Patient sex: F
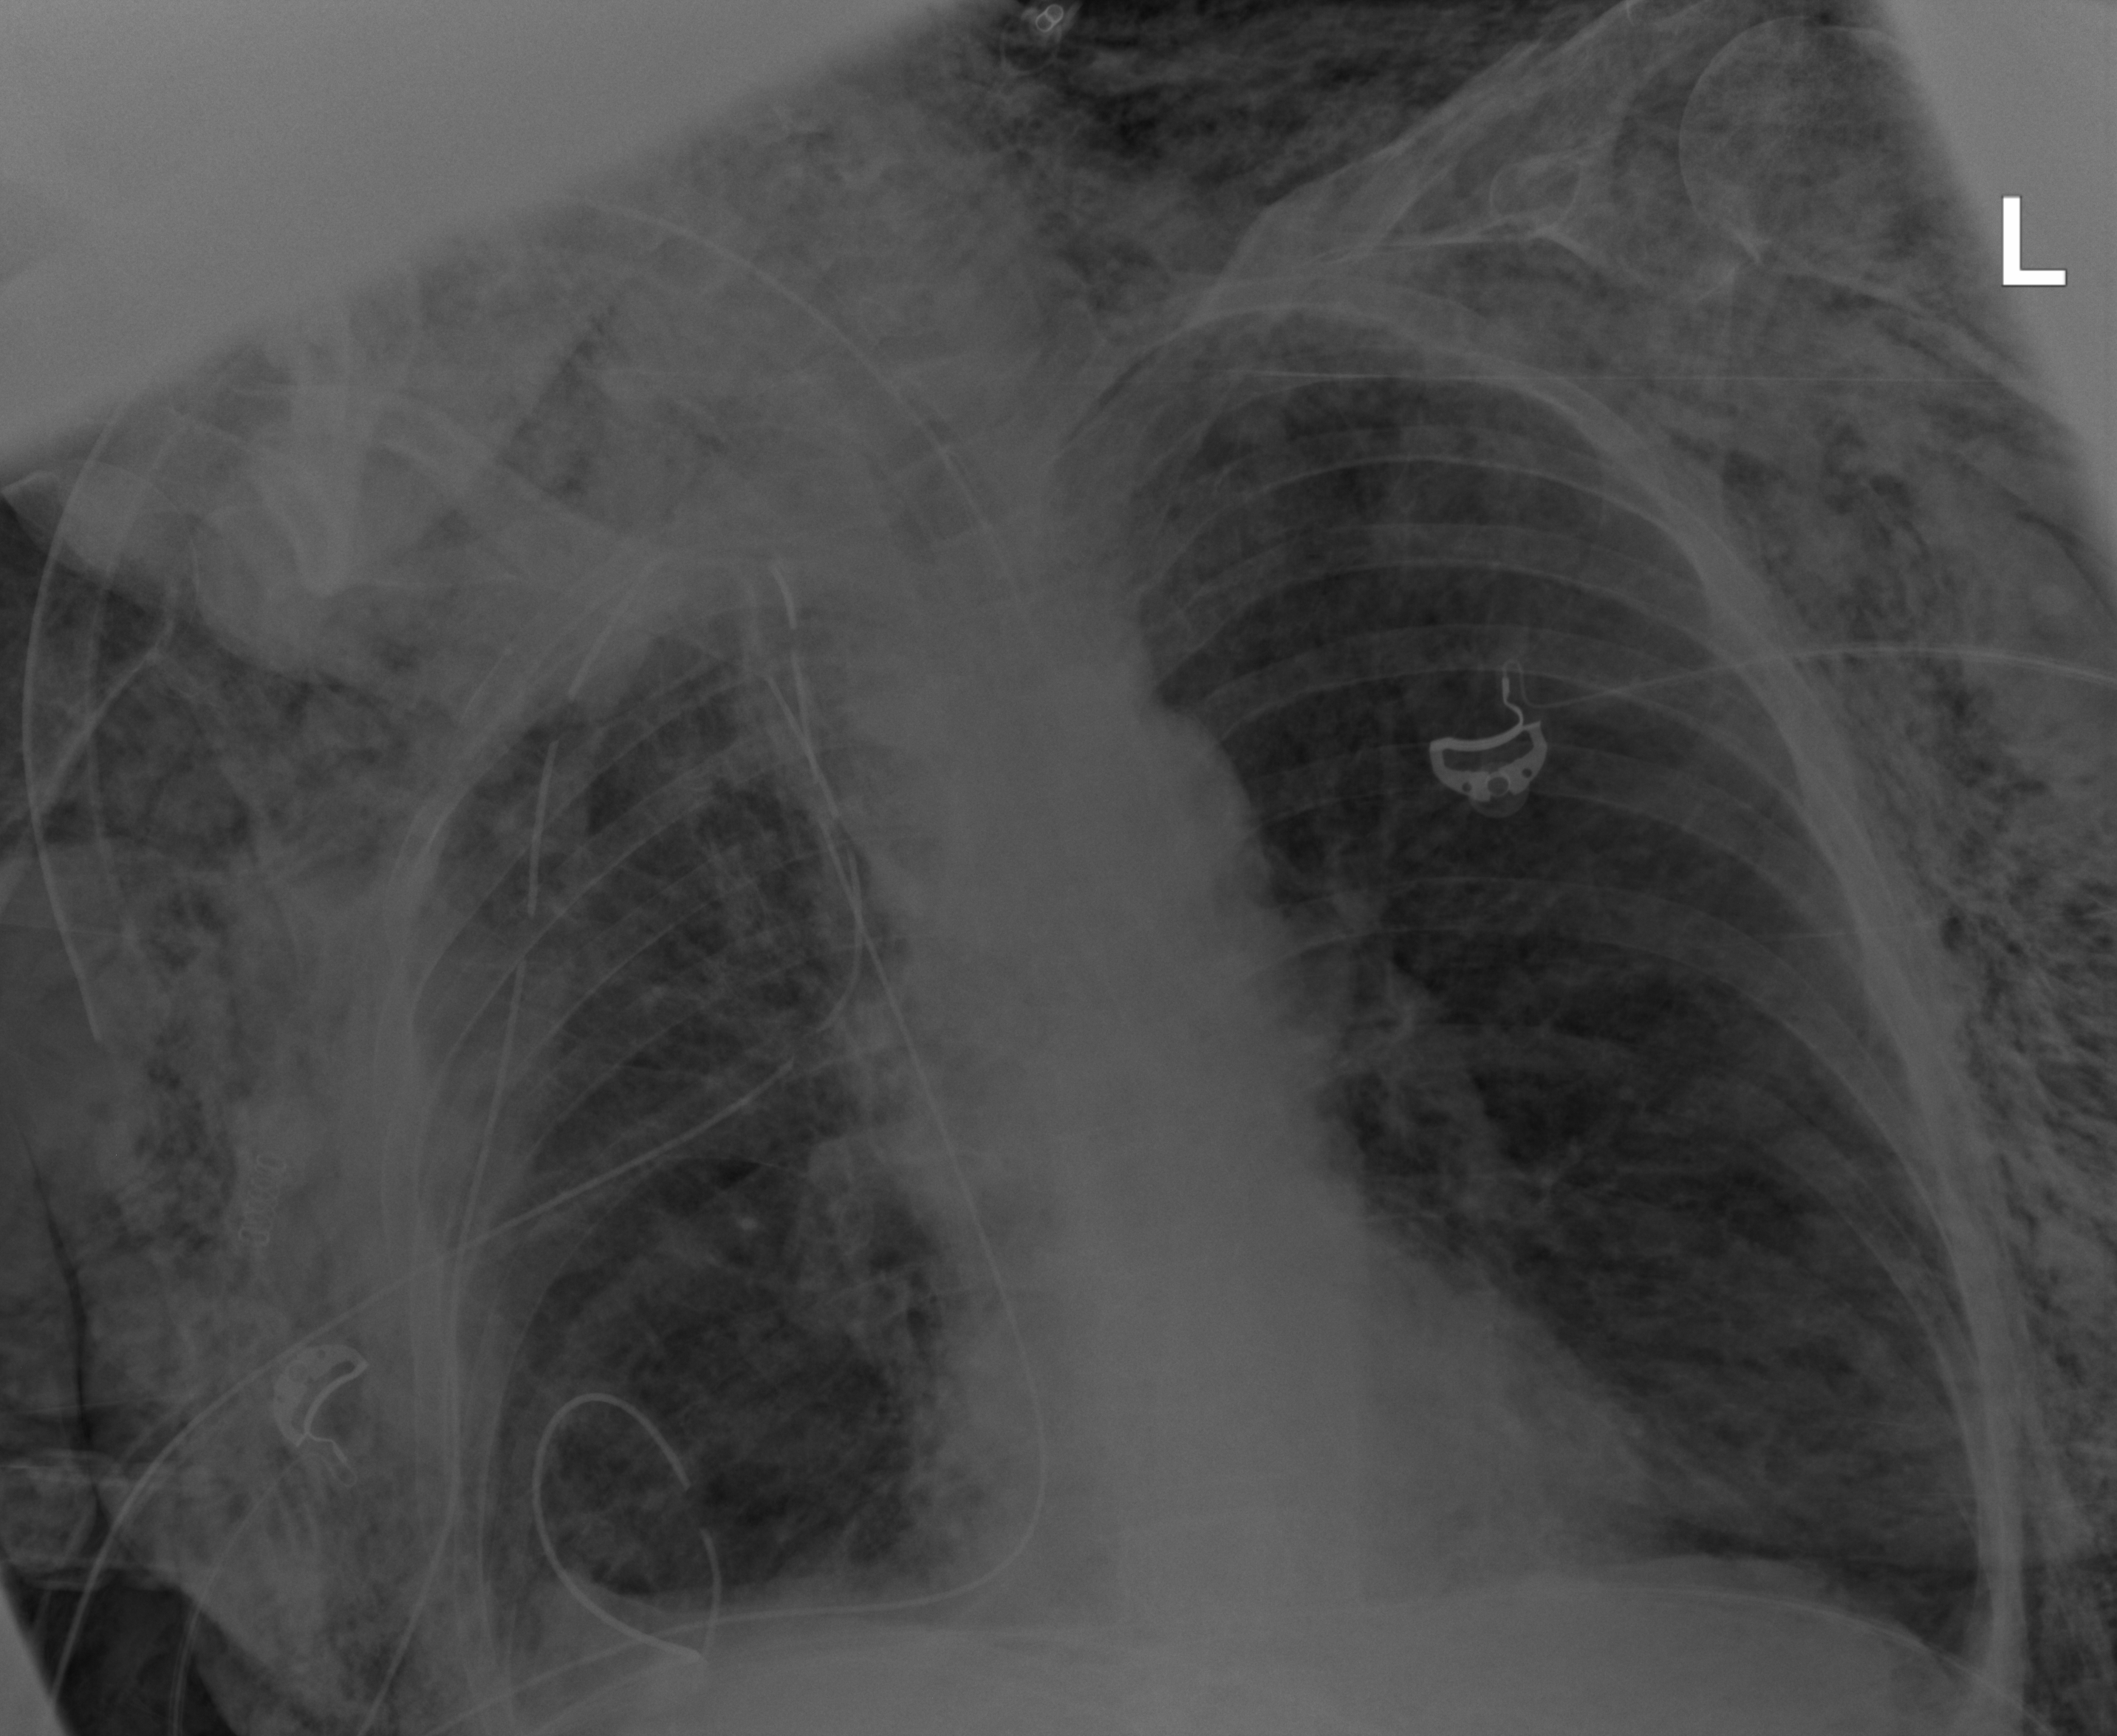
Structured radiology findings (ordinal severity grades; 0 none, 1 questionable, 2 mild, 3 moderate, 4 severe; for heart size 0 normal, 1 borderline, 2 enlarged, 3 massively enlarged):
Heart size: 0
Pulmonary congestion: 0
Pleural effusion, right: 0
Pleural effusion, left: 0
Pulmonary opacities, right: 0
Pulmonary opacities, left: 0
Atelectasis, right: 2
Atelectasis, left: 2